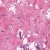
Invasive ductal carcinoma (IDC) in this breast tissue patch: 0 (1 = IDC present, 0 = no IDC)